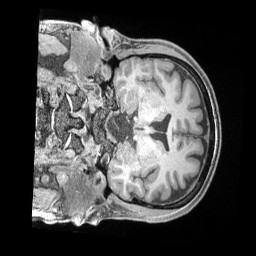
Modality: T1w
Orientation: coronal
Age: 37
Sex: male
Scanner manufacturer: siemens
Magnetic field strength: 3 T
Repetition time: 2 s
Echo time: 0.00211 s